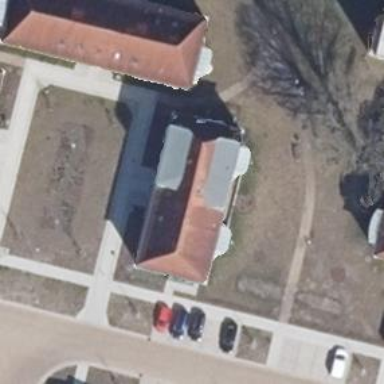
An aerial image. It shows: View of apartment building.